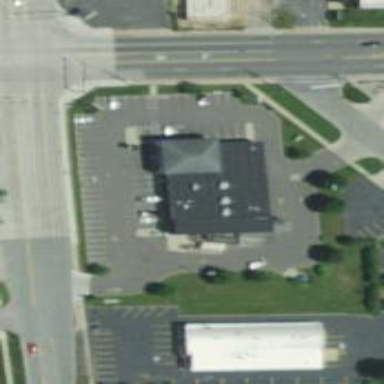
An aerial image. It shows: Pharmacy providing healthcare services.